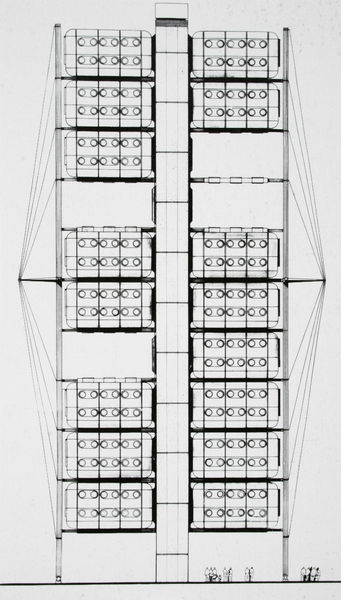
Titel: Stapelhäuser, Ansicht
Künstler: Wolfgang Döring
Schlagwörter: zeichnung